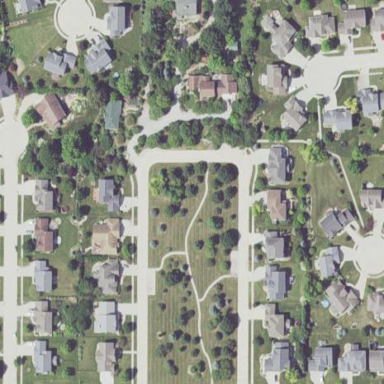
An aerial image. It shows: Residential area in neighborhood consisting of single-family homes.